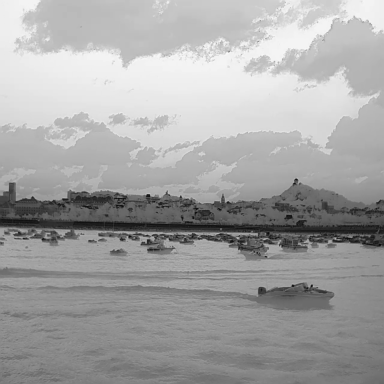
There are seven canoes in the infrared image.